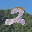
Label: 2